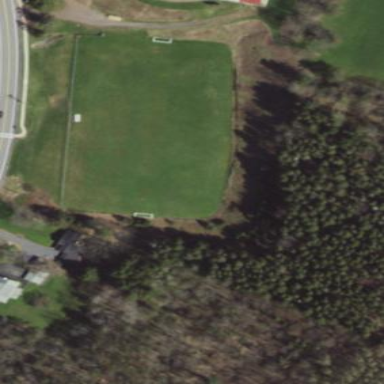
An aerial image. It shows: Soccer pitch designated for leisure and sports activities.